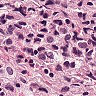
Metastatic tissue present: yes